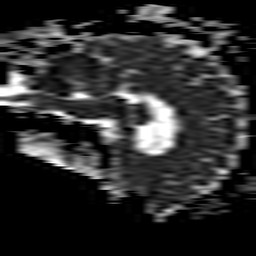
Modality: ADC
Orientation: sagittal
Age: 39
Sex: male
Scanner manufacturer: philips
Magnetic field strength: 3 T
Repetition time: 3.598 s
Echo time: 0.076 s